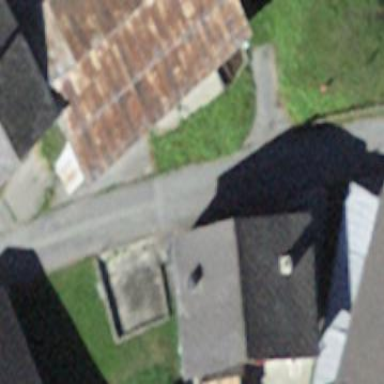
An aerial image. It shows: Simple house.